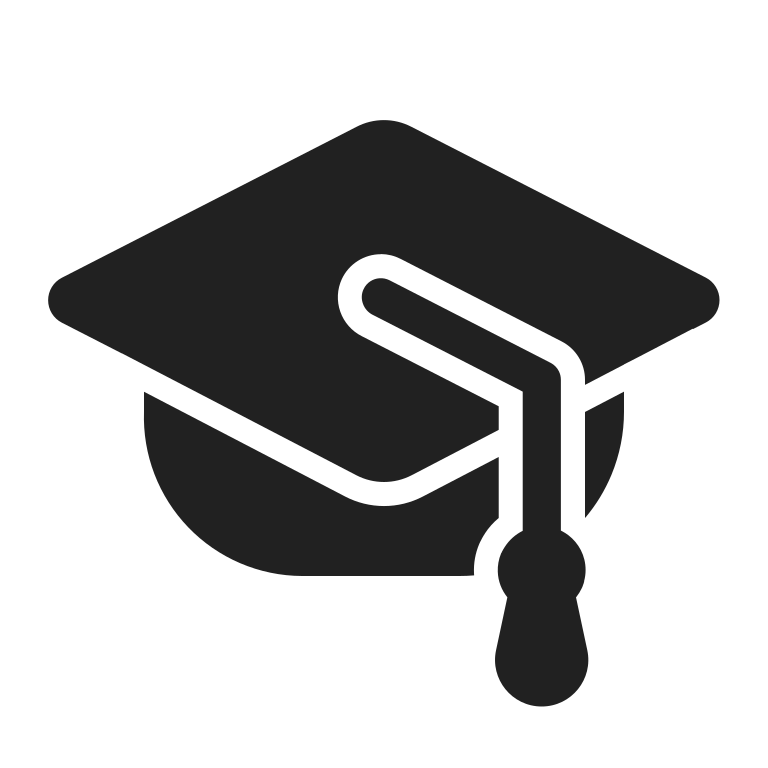
graduation cap high contrast